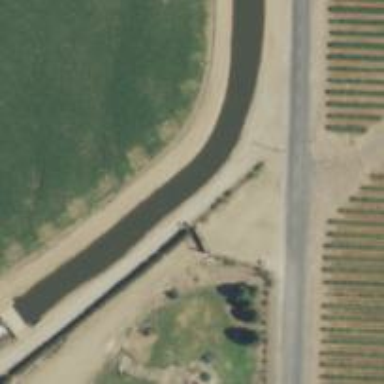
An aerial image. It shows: Canal.